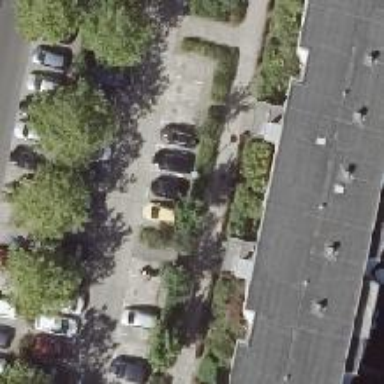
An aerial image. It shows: Flat-roofed apartment building.